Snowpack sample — Snodgrass Mountain, Crested Butte, Colorado (2/4/25, 12:06 PM MST)
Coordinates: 38.923, -106.968
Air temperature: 35 °F
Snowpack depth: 80 cm
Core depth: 70 cm
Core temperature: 32 °F
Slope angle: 14°, slope face: 78°
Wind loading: low
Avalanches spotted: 0
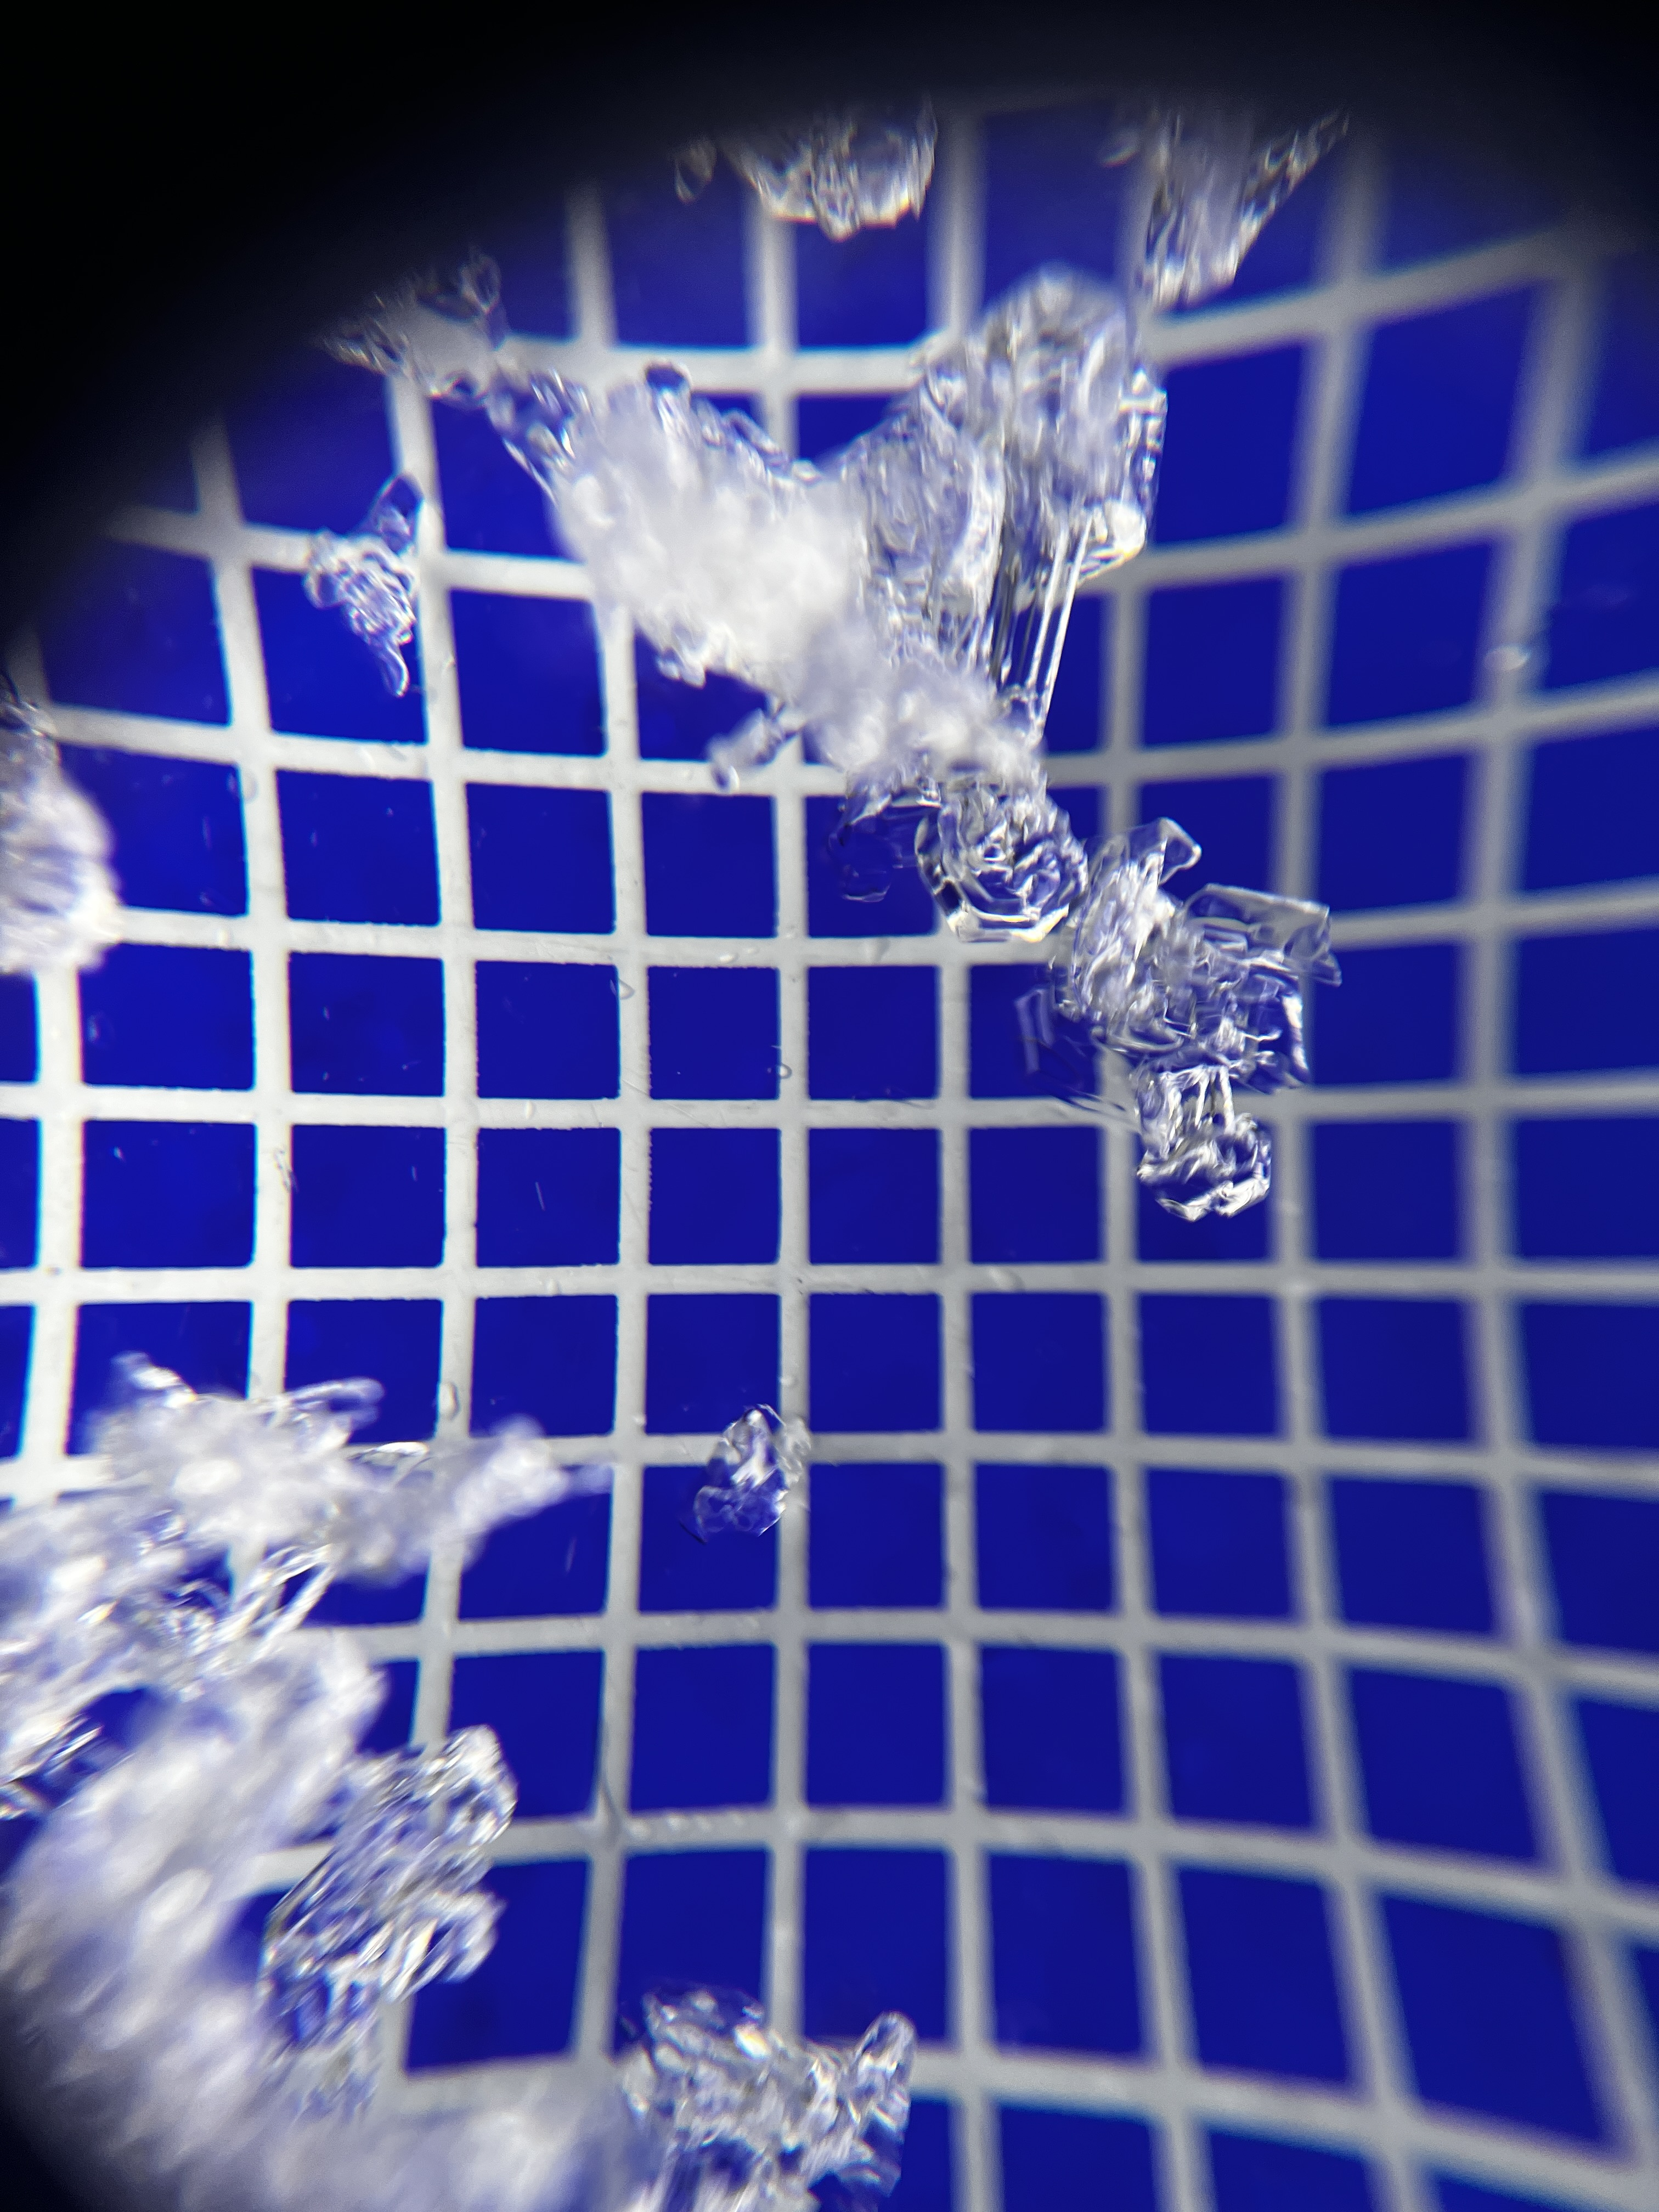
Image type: magnified_profile
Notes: No avalanches nearby, unusually warm weather for the last month reported by residents, Collected 25 yards from treeline